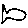
Label: fish